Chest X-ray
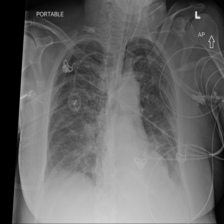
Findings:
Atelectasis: negative
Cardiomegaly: negative
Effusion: positive
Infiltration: negative
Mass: negative
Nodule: negative
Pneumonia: negative
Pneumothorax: negative
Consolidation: negative
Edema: negative
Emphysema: negative
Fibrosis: negative
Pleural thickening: negative
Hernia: negative